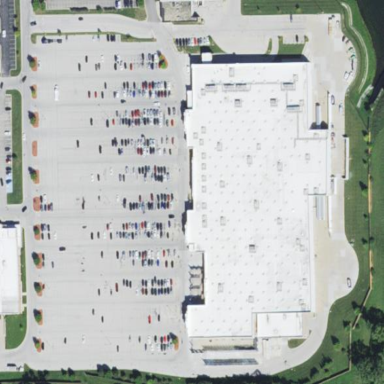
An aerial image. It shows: Retail building housing supermarket.